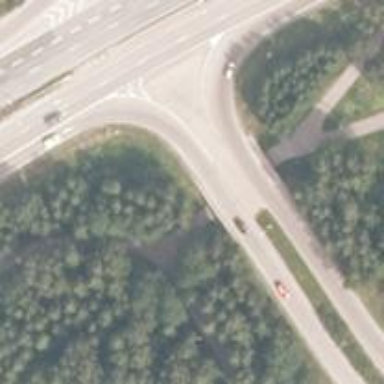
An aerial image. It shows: Asphalt surface bridge for trunk link highway.